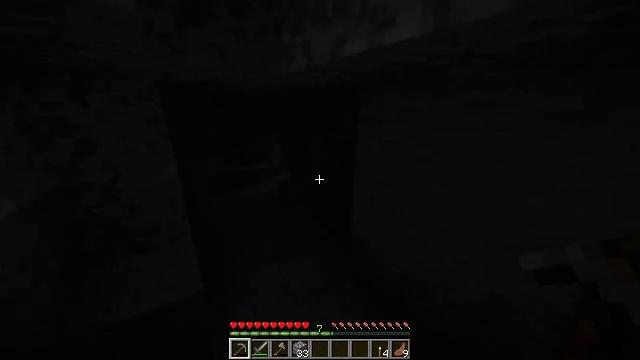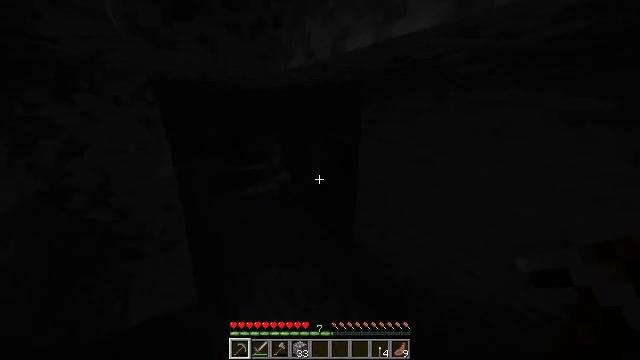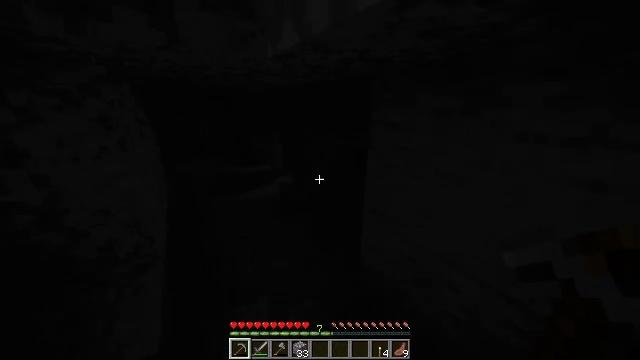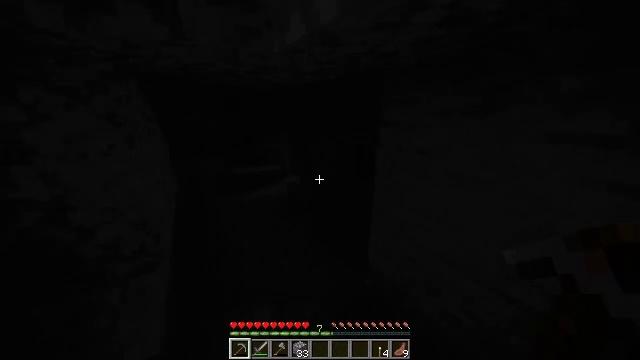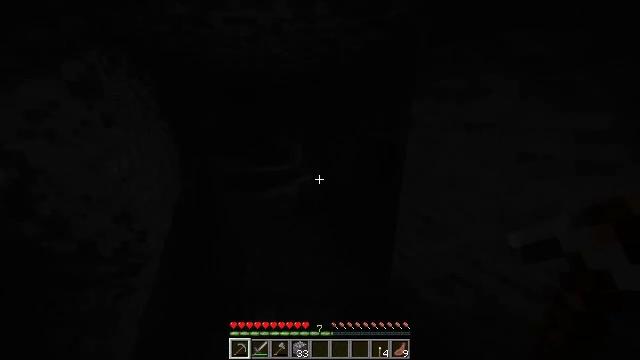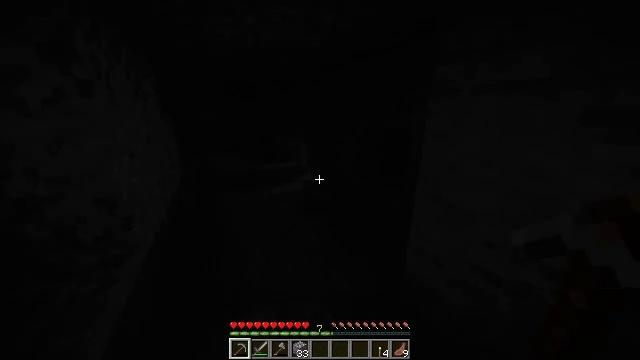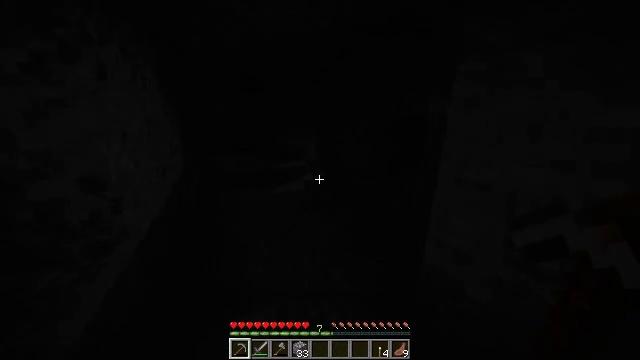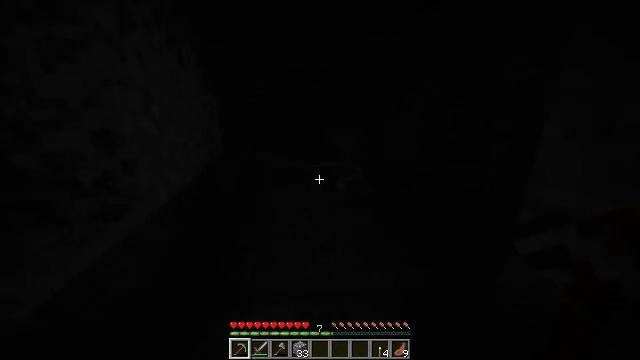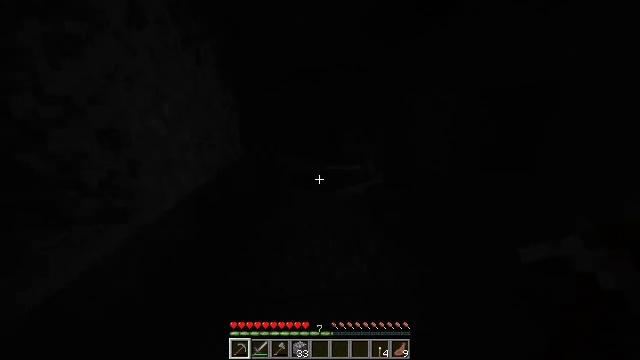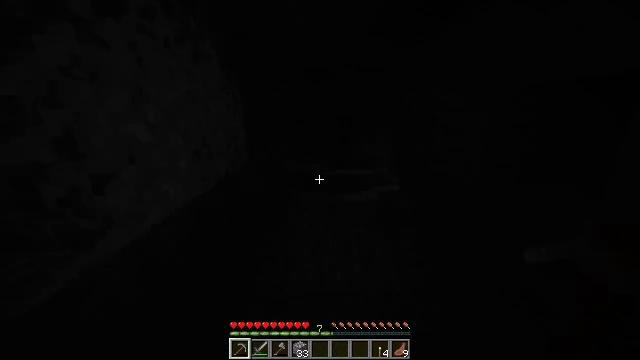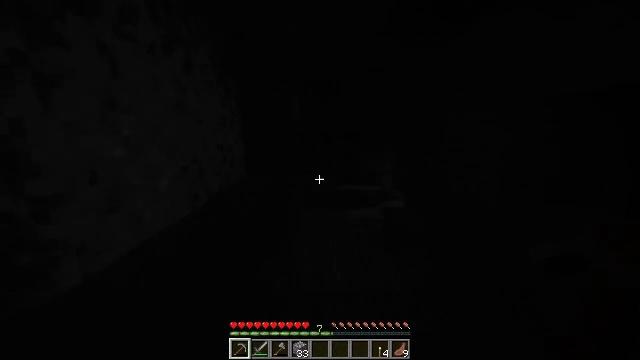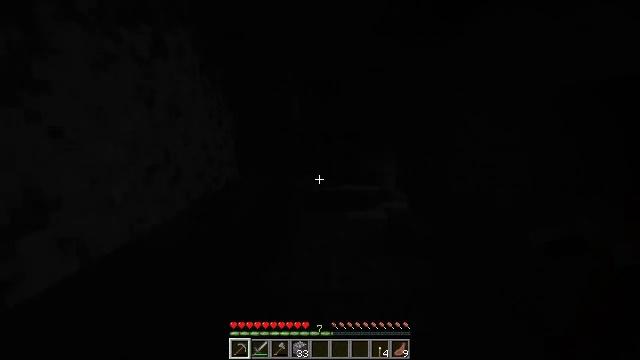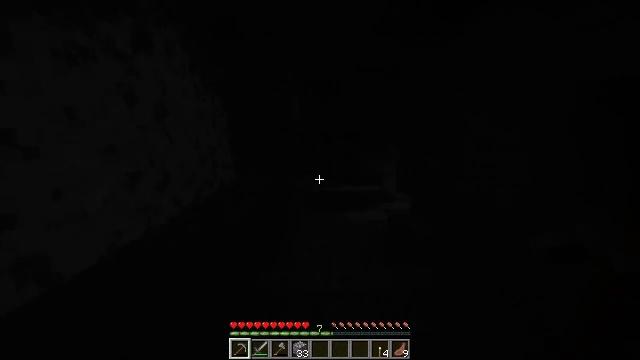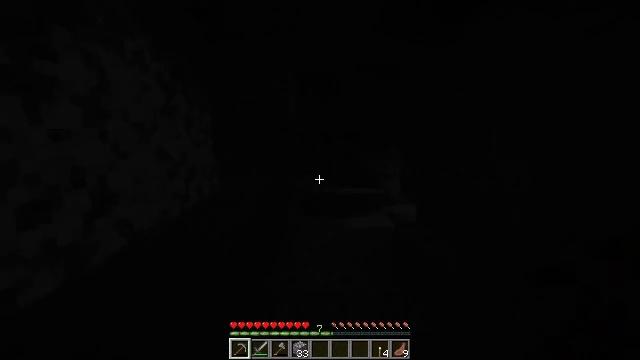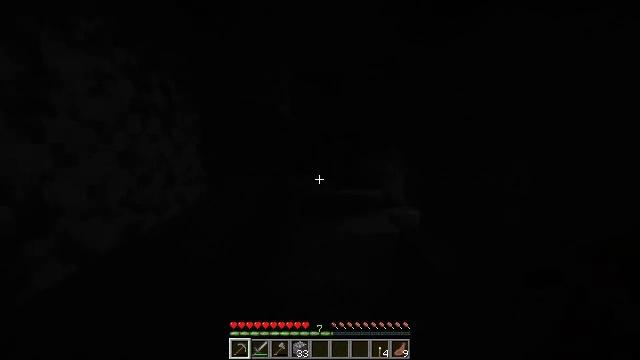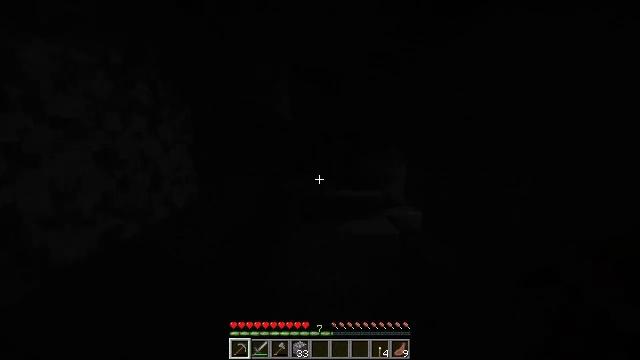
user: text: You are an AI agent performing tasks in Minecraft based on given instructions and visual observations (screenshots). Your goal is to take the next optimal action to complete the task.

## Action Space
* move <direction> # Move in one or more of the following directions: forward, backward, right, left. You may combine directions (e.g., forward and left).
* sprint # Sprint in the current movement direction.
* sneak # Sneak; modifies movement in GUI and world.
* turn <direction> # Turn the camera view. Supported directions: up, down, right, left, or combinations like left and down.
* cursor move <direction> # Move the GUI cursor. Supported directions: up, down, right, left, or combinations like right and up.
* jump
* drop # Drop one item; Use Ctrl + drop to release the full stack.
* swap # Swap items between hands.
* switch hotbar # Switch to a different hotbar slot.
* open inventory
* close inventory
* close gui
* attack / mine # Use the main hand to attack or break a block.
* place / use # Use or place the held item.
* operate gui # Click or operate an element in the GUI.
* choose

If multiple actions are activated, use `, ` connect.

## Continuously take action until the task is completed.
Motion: motion action
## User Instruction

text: Mine seagrass underwater.
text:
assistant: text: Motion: move forward, sprint
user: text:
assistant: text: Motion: move forward, sprint, turn left
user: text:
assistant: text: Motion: move forward, sprint, turn left
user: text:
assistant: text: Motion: move forward, sprint, turn left
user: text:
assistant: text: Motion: move forward, sprint, turn left
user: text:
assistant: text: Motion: move forward, sprint, turn left
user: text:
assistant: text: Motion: move forward, sprint, turn left and up
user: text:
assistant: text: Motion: move forward, sprint, turn left and up
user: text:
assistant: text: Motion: move forward, sprint, turn left
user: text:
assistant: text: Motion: move forward, sprint, turn up
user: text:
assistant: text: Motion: move forward, sprint
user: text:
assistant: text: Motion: move forward, sprint
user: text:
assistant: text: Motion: move forward, sprint
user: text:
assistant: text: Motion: move forward, sprint
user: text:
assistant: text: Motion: move forward, sprint
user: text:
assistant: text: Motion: move forward, sprint
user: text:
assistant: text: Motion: move forward, sprint
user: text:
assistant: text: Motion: move forward, sprint
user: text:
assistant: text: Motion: move forward, sprint
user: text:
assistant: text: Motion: move forward, sprint
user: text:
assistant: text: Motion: move forward, sprint
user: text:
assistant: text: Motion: move forward, sprint
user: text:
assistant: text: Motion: move forward, sprint, turn down
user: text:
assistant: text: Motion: move forward, sprint
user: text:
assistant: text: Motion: move forward, sprint
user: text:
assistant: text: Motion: move forward, sprint
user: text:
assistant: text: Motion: move forward, sprint
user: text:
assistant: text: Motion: move forward, sprint
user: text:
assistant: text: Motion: move forward, sprint
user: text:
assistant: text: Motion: move forward, sprint